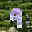
Label: 9